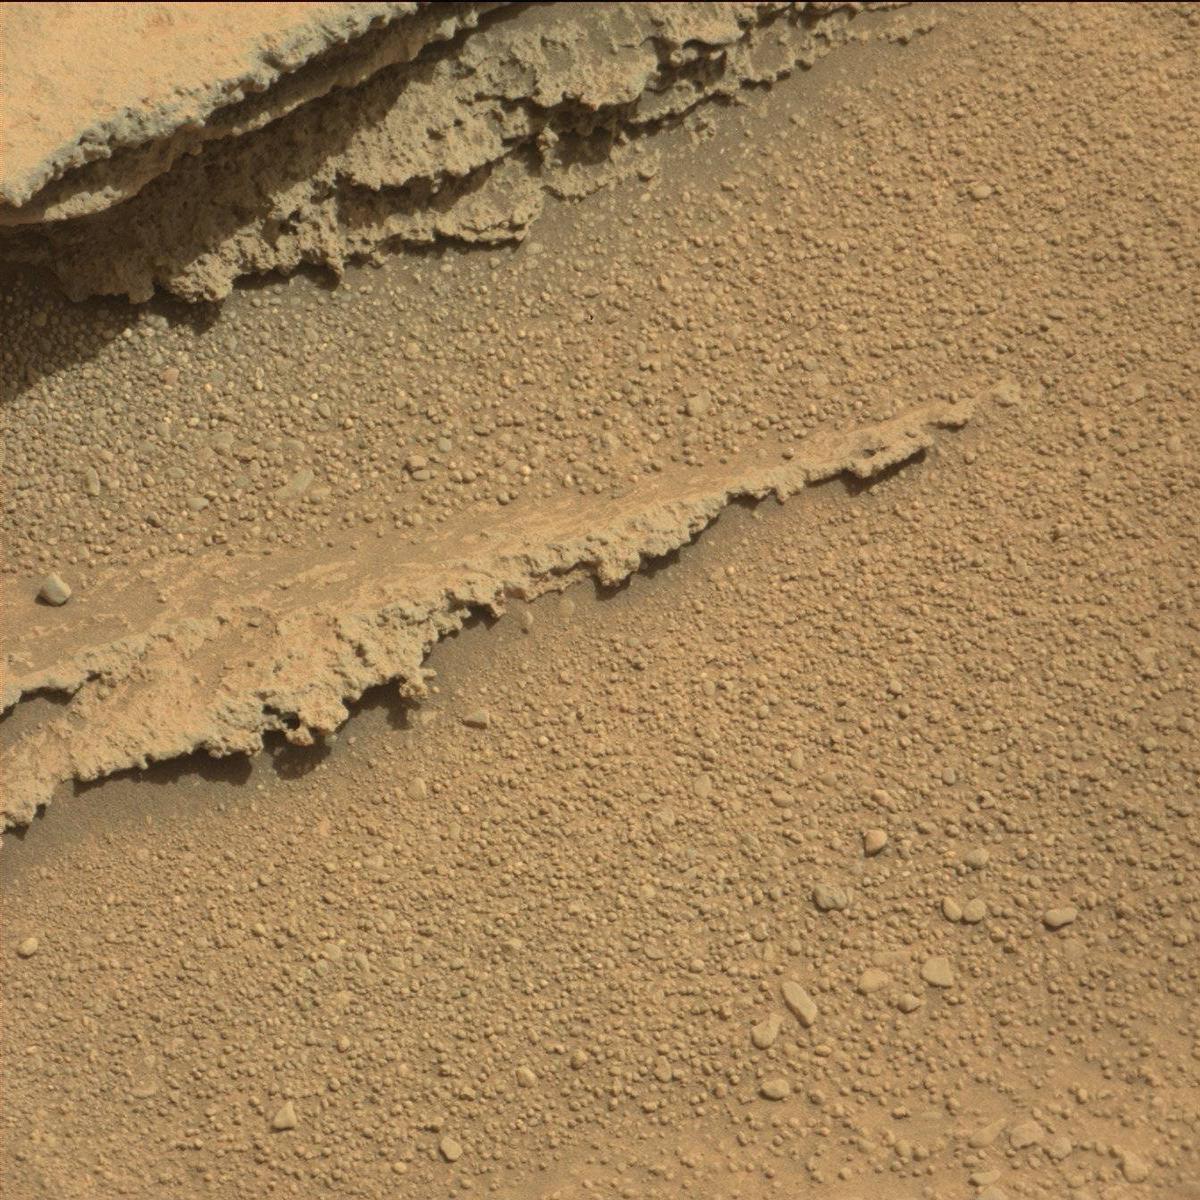
Terrain classes present: Bedrock, Sand / Soil